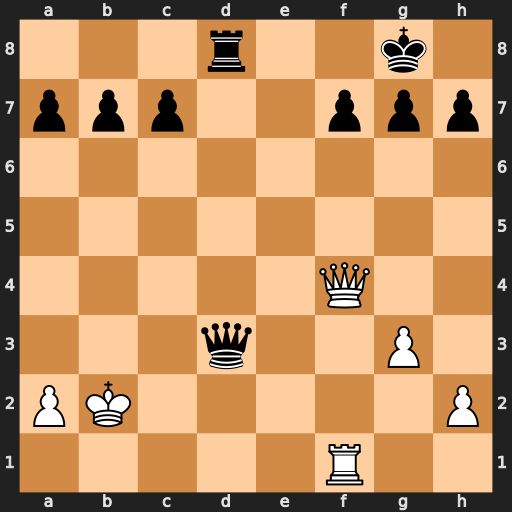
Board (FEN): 3r2k1/ppp2ppp/8/8/5Q2/3q2P1/PK5P/5R2
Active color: w
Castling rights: -
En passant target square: -
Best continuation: Qxf7+ Kh8 Qf8+ Rxf8 Rxf8#